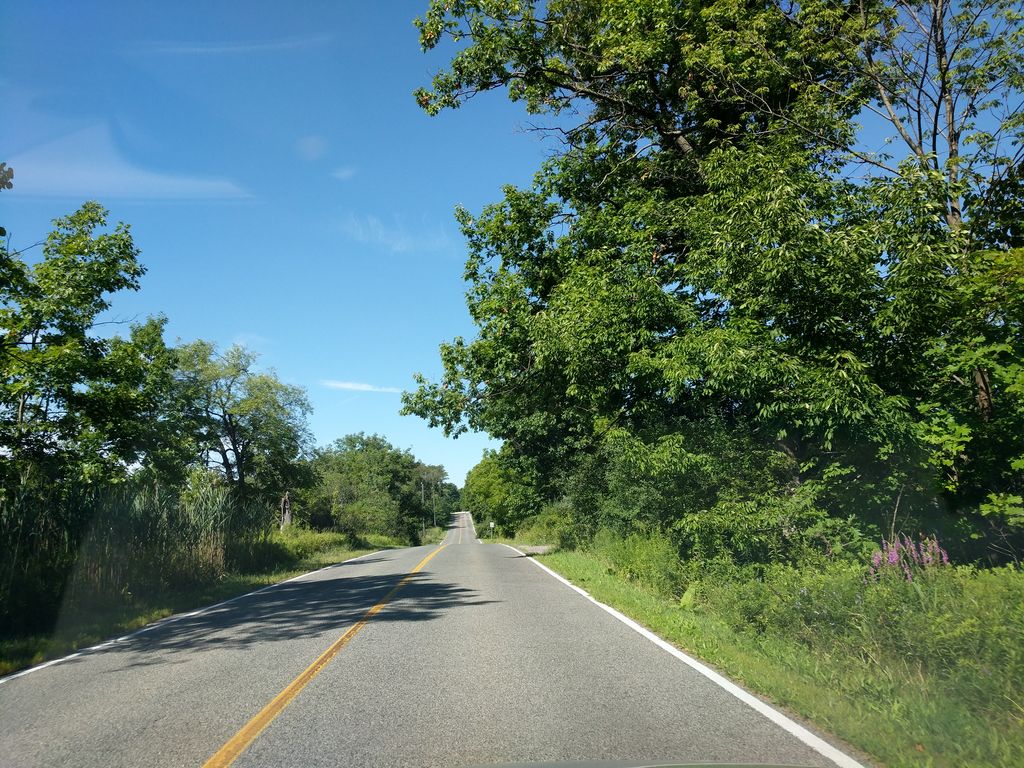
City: toronto